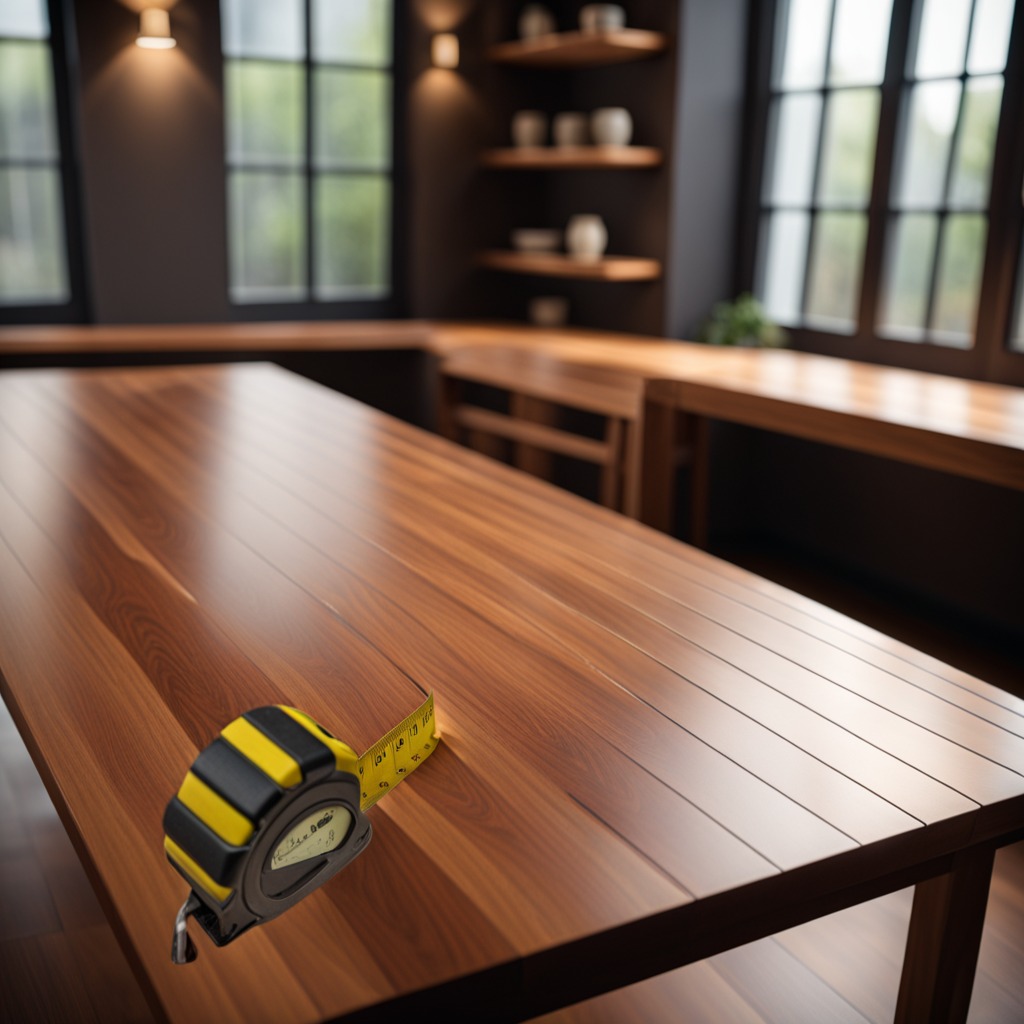
A measuring tape is lying on a wooden table in a carpentry studio.